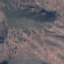
Label: HerbaceousVegetation